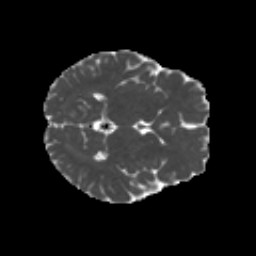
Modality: MD
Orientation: axial
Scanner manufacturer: siemens
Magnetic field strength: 3 T
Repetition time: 4.16 s
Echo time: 0.0806 s